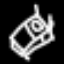
Label: bed